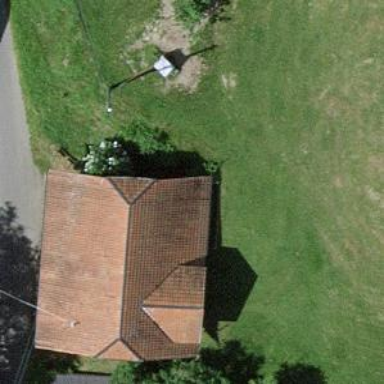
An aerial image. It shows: Rural barn.